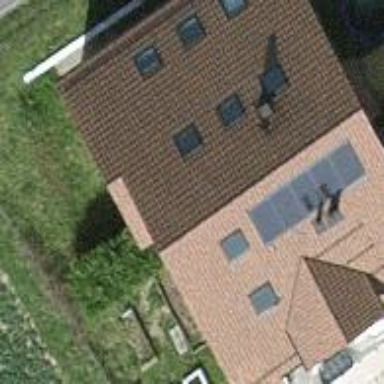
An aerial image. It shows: Simple and straightforward house.